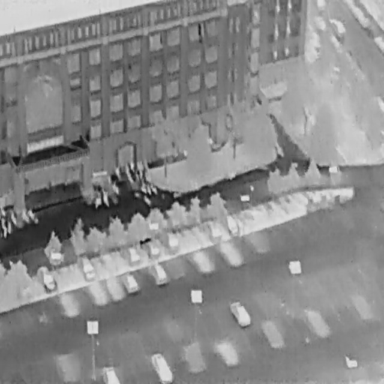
There are 31 objects shown in the infrared image, including 12 Cars, and 19 Bicycles.